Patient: sex M, age 57
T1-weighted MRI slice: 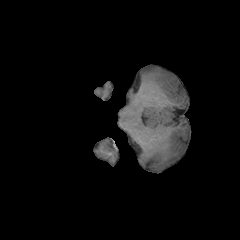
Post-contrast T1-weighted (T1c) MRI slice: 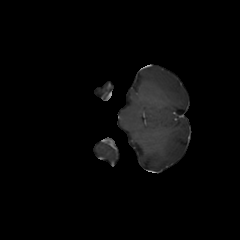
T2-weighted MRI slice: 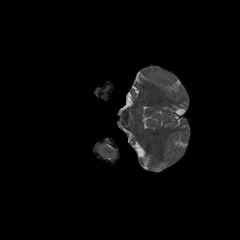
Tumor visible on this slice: no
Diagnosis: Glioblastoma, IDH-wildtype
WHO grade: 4